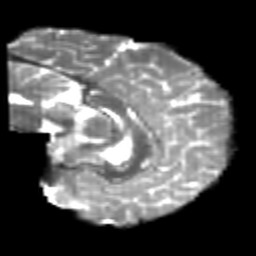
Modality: T2w
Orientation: sagittal
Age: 21
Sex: male
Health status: healthy
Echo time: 0.074 s